Field crop: maize
Growth stage: 2
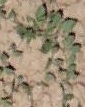
Species: convolvulus